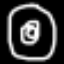
Label: donut